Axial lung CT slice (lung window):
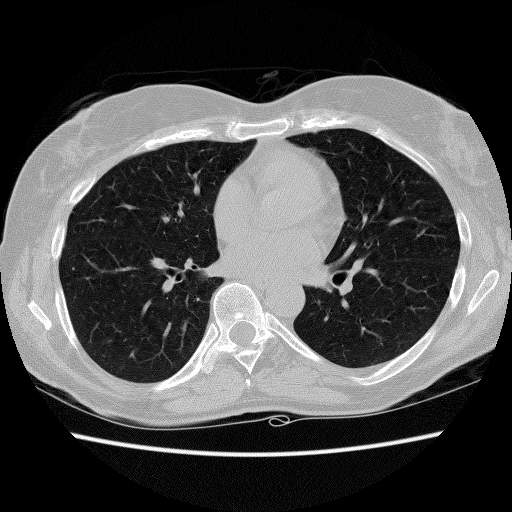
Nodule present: no